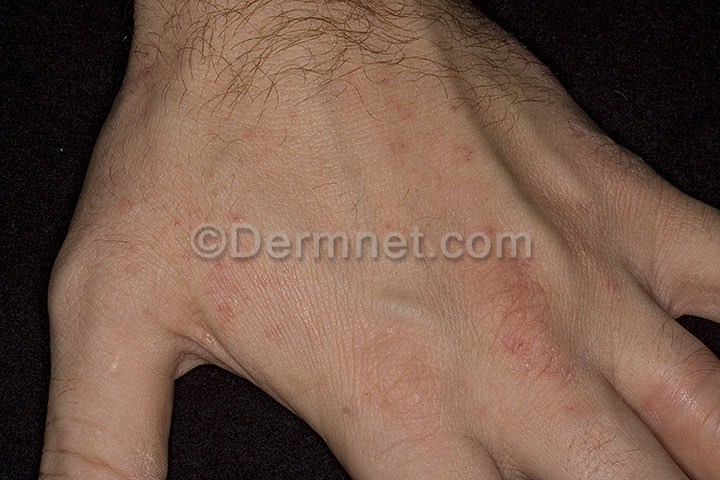
Disease: Scabies Lyme Disease and other Infestations and Bites